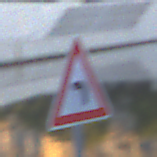
Verkehrszeichen: KurveLinks
Umgebung: Outdoor, Urban
Tageszeit: SunriseSunset
Wetter: Clear
Licht: Natural
Jahreszeit: NotSpecified
Kontrast: LowContrast